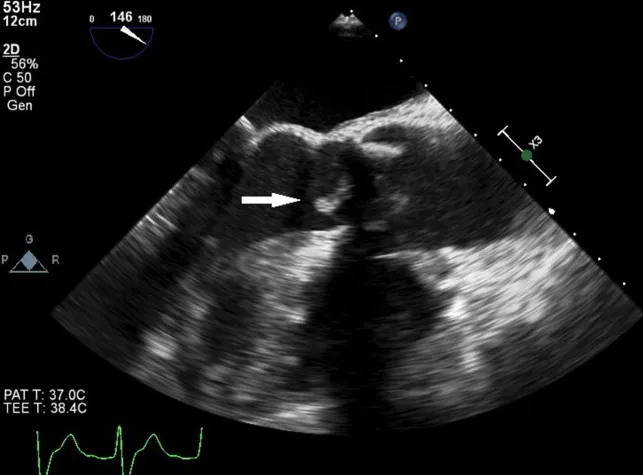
TEE 3 months after initial presentation shows a vegetation on the left ventricular side of the bioprosthetic aortic valve (arrow).
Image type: radiology (ultrasound)